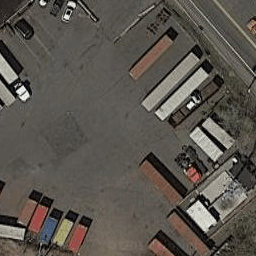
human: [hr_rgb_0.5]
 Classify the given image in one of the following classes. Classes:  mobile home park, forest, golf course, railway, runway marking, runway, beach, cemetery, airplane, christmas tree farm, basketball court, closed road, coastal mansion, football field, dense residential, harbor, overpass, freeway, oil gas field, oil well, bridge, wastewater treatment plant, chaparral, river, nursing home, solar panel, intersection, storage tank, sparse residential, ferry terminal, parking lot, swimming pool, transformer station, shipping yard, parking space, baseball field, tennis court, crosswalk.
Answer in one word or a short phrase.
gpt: shipping yard